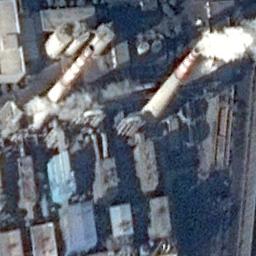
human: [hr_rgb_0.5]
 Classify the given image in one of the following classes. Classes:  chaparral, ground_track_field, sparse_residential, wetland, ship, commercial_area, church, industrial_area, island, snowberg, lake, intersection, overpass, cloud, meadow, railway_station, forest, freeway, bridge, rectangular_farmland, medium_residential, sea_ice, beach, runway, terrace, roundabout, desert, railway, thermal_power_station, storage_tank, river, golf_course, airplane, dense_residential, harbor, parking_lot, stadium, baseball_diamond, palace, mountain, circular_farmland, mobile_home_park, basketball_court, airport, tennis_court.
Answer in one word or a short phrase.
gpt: thermal_power_station